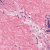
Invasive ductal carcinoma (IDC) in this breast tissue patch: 0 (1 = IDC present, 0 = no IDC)